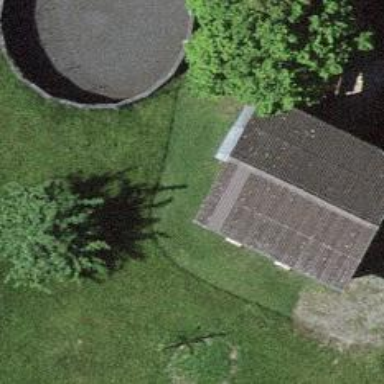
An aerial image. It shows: Shed building.